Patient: sex M, age 57
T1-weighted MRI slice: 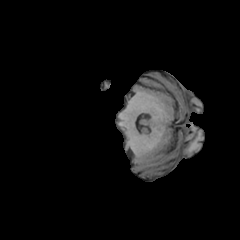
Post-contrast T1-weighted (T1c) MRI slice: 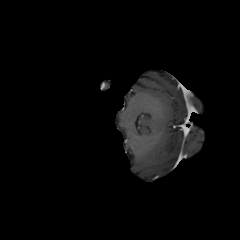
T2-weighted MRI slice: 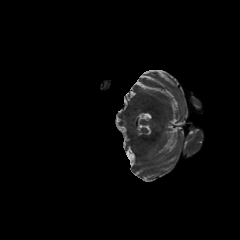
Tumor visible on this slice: no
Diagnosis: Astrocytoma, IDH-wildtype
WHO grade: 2